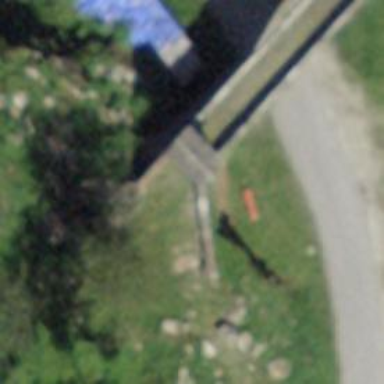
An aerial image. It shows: Red bench.